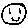
Label: smiley face